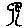
Label: tree